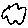
Label: cloud